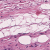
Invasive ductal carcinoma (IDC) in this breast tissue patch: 0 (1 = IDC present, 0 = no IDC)